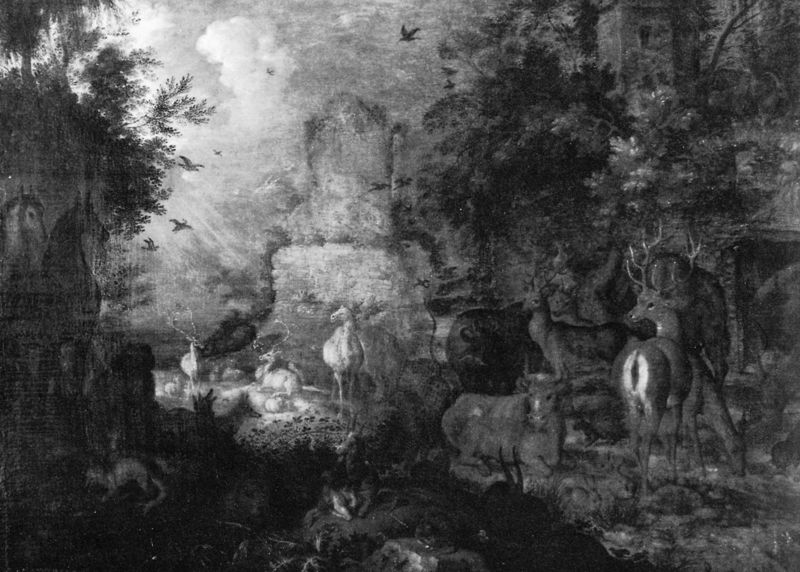
Titel: Das irdische Paradies
Künstler: Roelant Savery
Institution: Belgien, Privatbesitz
Schlagwörter: baum, blätter, gemälde, schatten, vogel, wolken, grau, licht, nacht, zeichnung, haus, tiere, barock, vögel, wald, pferd, pferde, fels, kuh, schlucht, wild, tapete, foto, mond, lichtung, radierung, schwarzweiß, entwurf, jagd, hirsch, hirsche, reh, forest, käse, deer, steinbock, antilope, mystische landschaft, 123, !, daslkja laksjd lkas, mythical setting